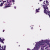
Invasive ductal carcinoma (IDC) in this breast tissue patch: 1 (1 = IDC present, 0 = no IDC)